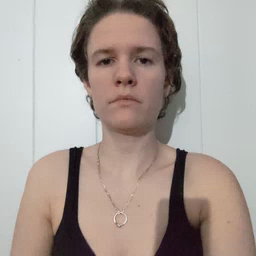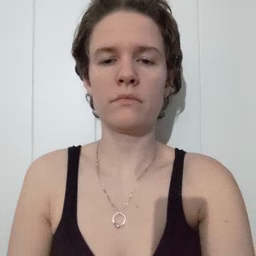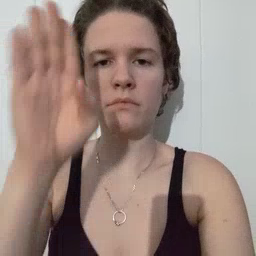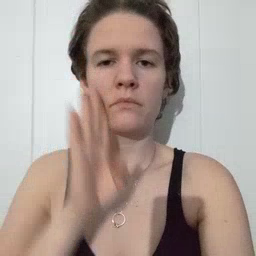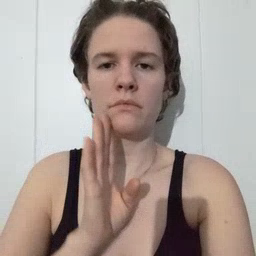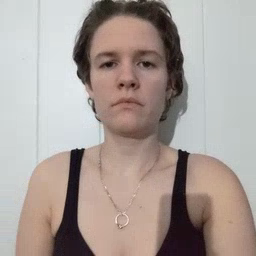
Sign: brown